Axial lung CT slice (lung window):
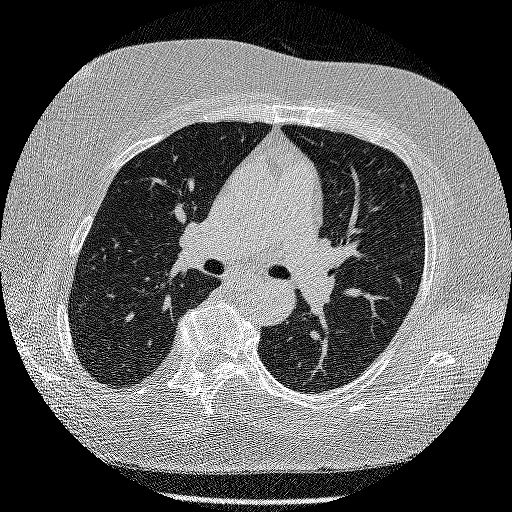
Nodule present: no